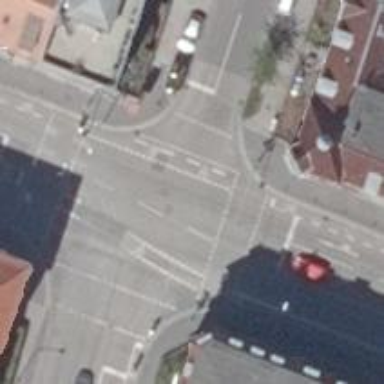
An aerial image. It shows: Road and crossing equipped with traffic signals for surveillance.